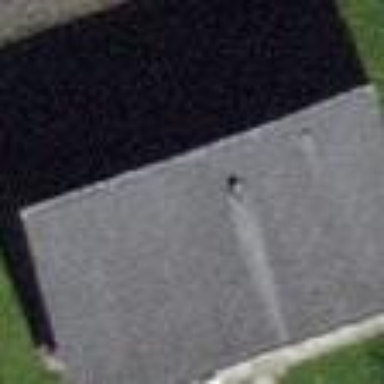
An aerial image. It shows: Building with tile roof.